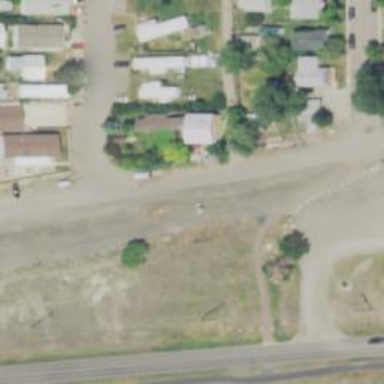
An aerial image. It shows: Alley classified as service road.